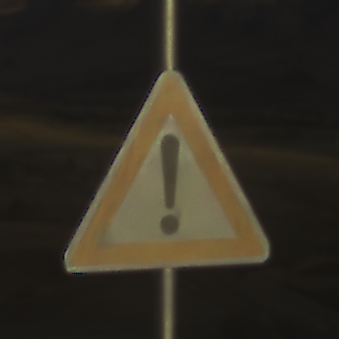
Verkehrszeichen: Gefahrenstelle
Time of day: SunriseSunset
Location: Outdoor (Nature)
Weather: PartlyCloudy
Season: NotSpecified
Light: Natural